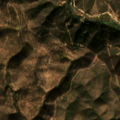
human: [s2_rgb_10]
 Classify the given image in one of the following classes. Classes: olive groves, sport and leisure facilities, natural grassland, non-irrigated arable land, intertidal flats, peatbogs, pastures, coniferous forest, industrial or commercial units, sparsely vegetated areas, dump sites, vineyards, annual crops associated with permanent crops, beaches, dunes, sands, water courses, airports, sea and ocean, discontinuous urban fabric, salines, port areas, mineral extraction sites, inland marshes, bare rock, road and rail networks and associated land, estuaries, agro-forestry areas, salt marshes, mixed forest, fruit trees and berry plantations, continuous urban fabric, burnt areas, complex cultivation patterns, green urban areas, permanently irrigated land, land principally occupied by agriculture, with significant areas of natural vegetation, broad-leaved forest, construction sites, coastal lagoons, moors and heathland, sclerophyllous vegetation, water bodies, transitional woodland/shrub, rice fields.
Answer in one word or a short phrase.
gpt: complex cultivation patterns, sclerophyllous vegetation, transitional woodland/shrub